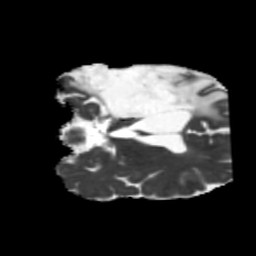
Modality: MD
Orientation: coronal
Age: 40
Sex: male
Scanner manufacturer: siemens
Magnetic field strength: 3 T
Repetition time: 5.25 s
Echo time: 0.08 s